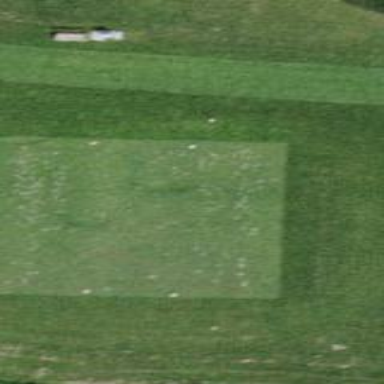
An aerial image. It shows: Golf tee area with grass surface.